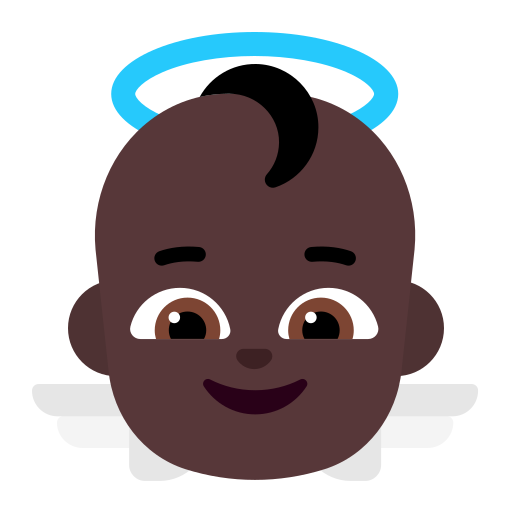
baby angel flat dark